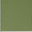
Piece: xx